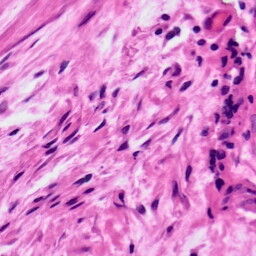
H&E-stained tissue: Ovarian